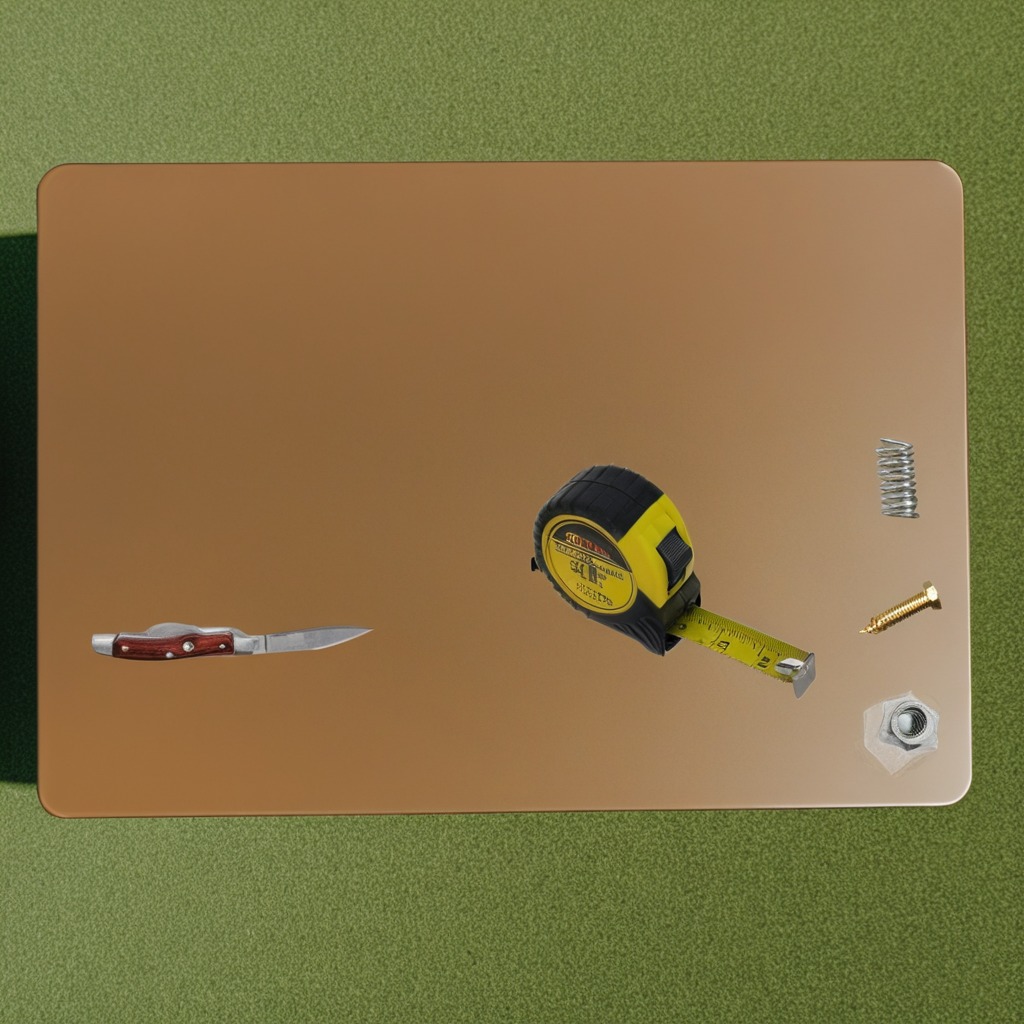
A metal nut, a metal screw, a metal spring, and a utility knife are lying on the clean utility table.